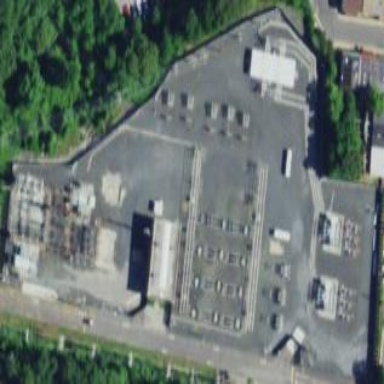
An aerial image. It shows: Substation surrounded by chain-link fence.